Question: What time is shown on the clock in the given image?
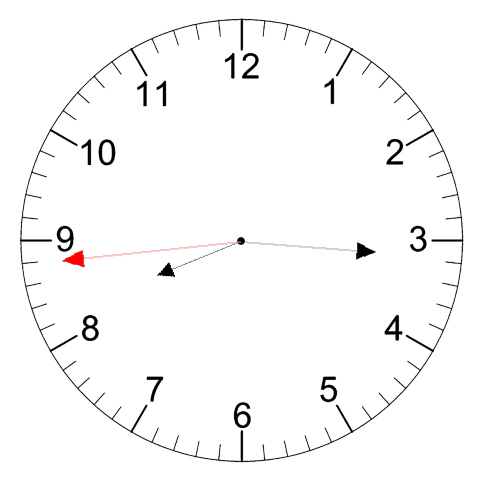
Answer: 08:15:44